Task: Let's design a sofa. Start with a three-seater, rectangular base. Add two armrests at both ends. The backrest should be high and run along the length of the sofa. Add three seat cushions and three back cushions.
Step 249:
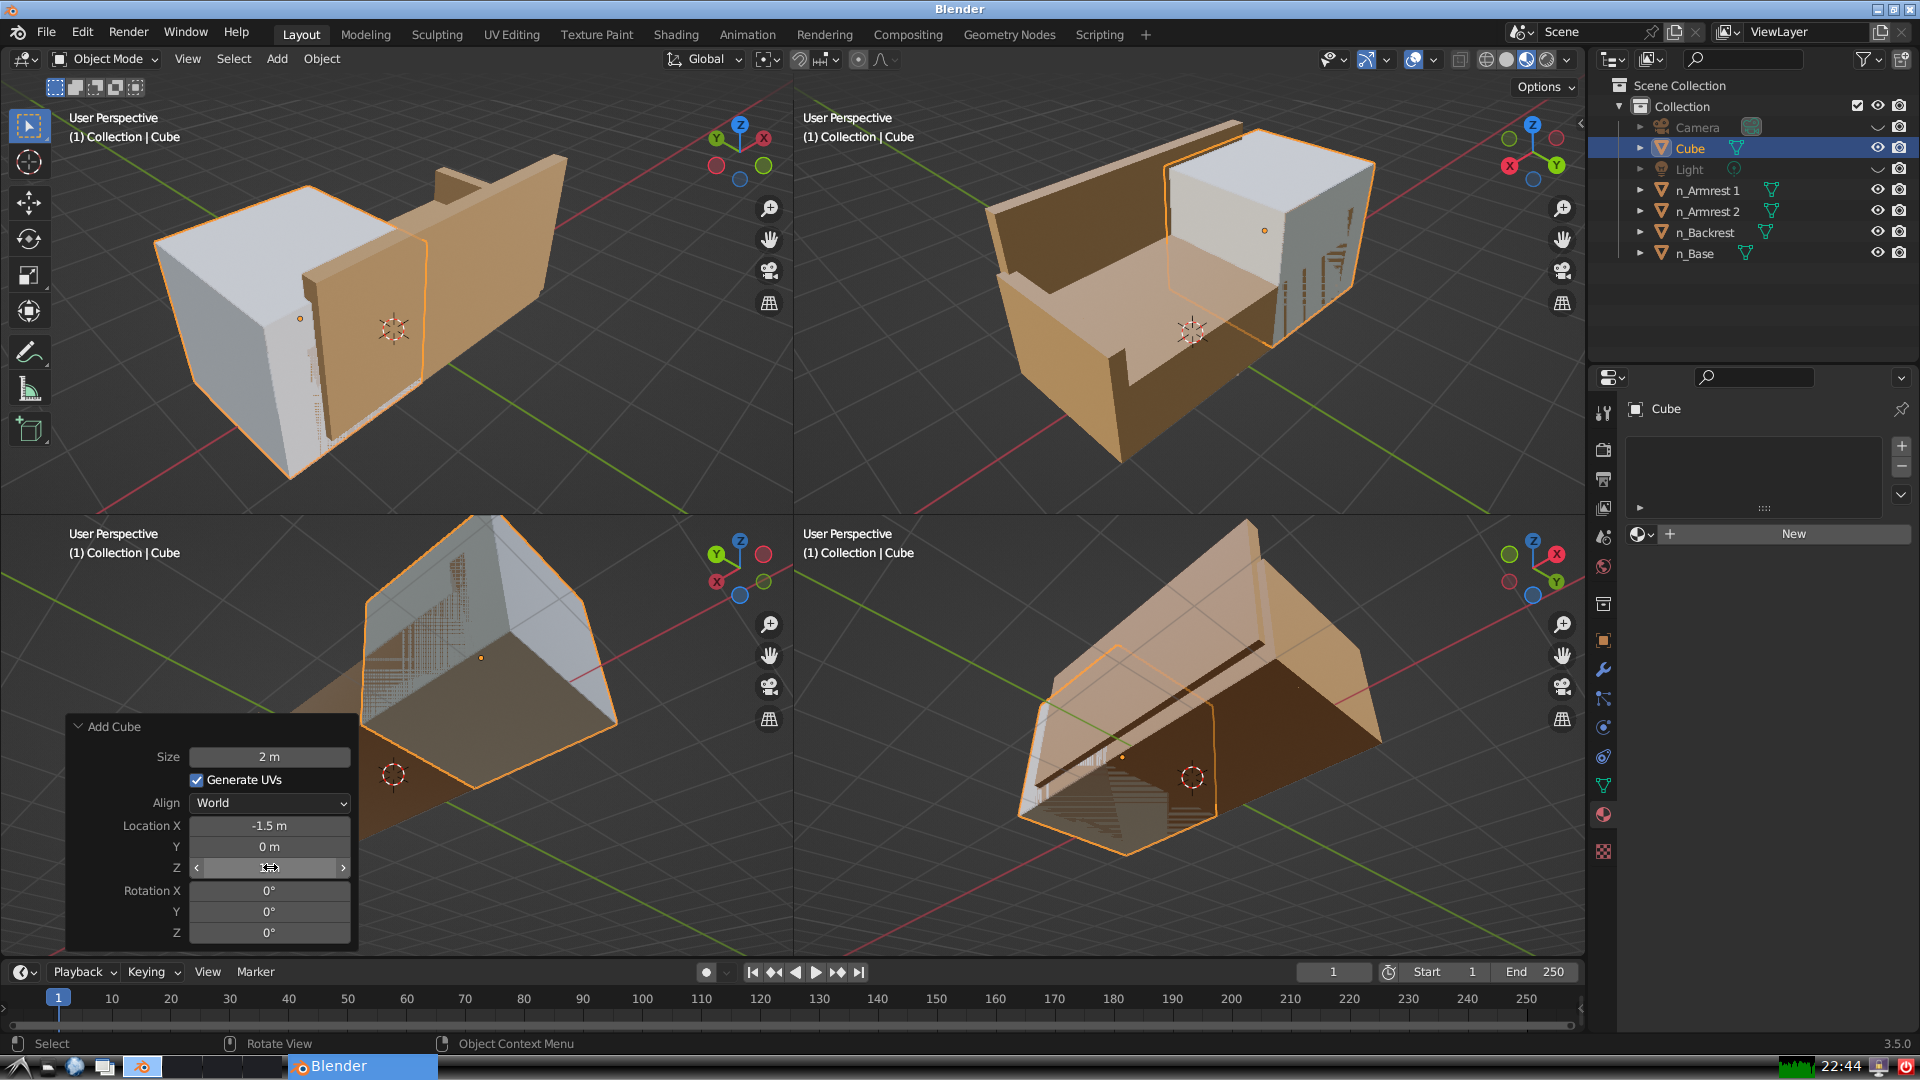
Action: {"mouse_move": [960, 540]}